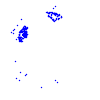
Particle: electron